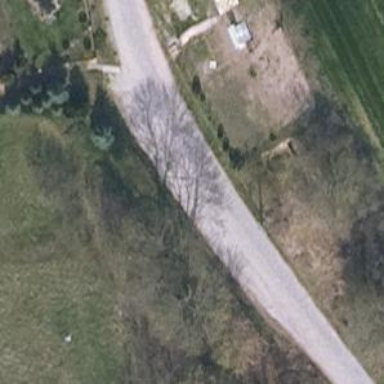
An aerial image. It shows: Residential road.